The image is a wavelet scalogram (time versus scale/frequency) of a rolling-element bearing's vibration signal. What is the most likely bearing condition (normal, inner_race, outer_race, ball)?
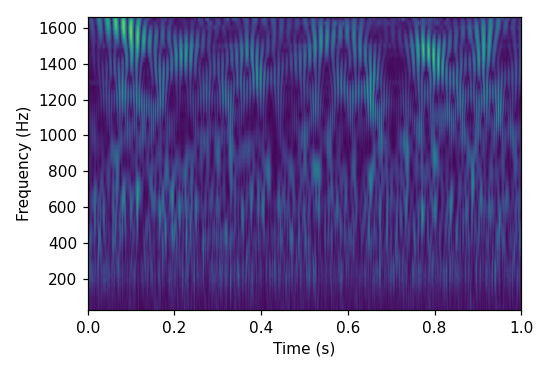
Answer: outer_race